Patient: sex M, age 45
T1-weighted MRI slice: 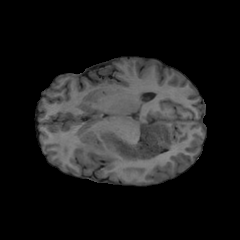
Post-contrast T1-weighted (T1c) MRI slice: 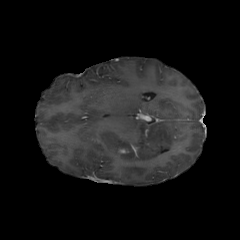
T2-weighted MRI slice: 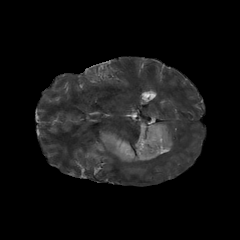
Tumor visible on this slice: yes
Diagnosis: Astrocytoma, IDH-mutant
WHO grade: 2